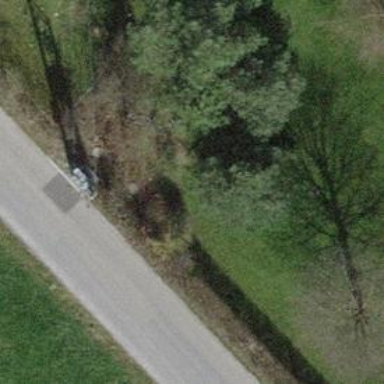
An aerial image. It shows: Single tag "natural: tree."